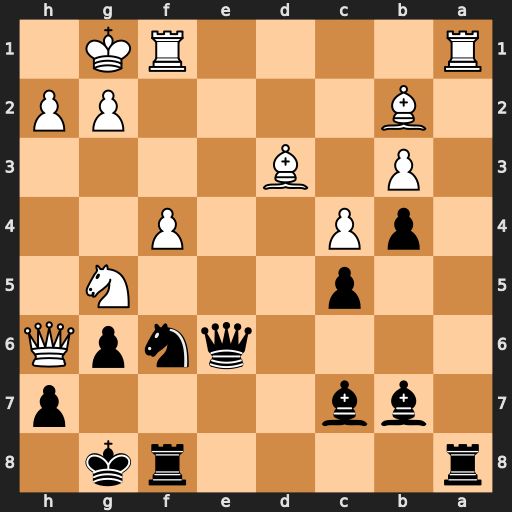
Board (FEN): r4rk1/1bb4p/4qnpQ/2p3N1/1pP2P2/1P1B4/1B4PP/R4RK1
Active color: b
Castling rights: -
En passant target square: -
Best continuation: Qe3+ Kh1 Qd2 Rg1 Qxb2